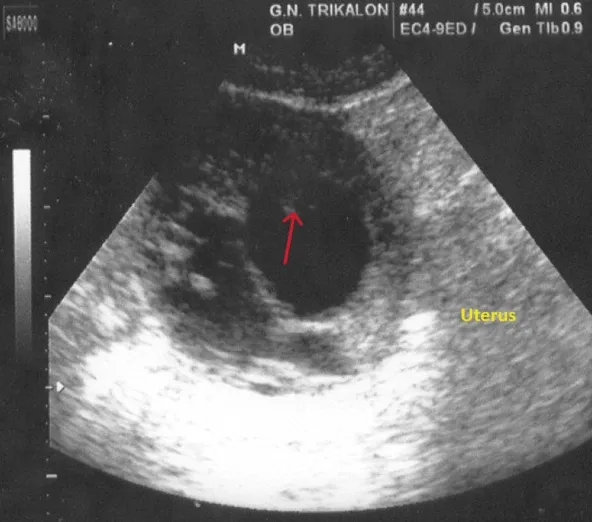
Transvaginal ultrasound imaging showing an interstitial ectopic pregnancy. The body of the uterus is visible, as is the presence of a gestational sac with fetal elements without cardiac function (red arrow) in contact with the body of the uterus.
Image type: radiology (ultrasound)